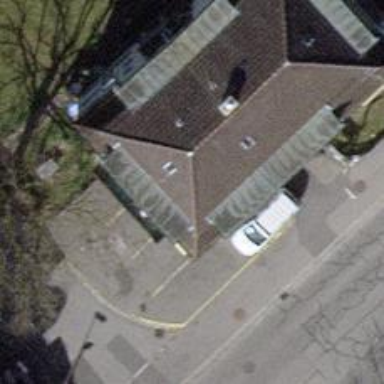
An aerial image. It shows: Restaurant.